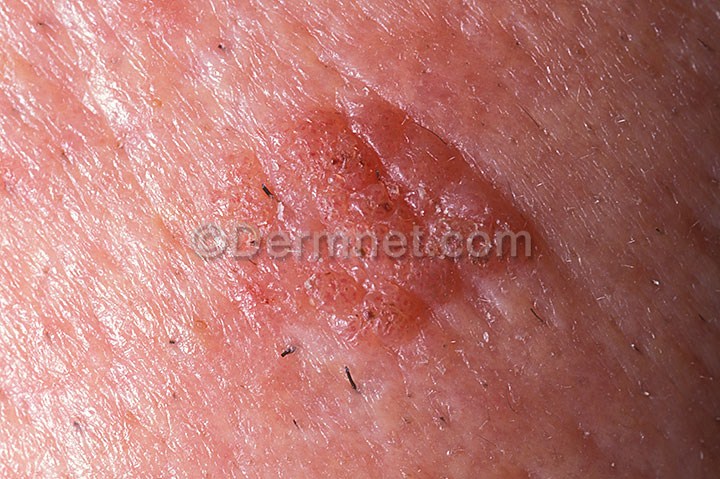
Disease: Seborrheic Keratoses and other Benign Tumors